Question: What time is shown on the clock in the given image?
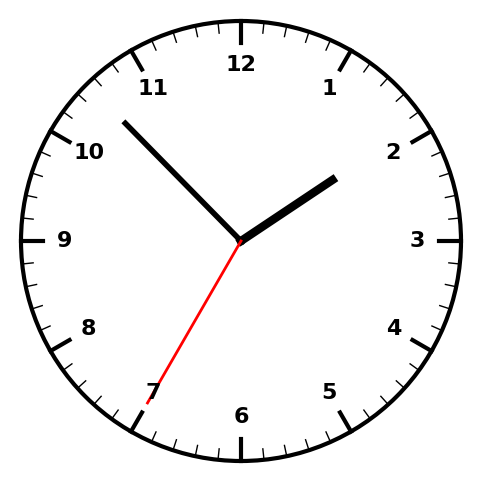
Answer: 01:52:35